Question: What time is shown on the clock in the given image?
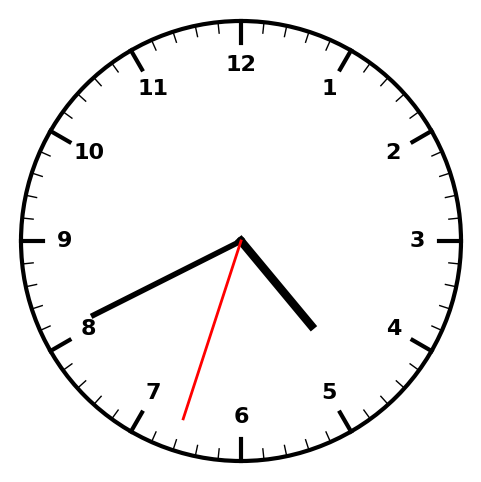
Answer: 04:40:33